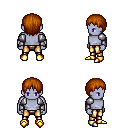
a pixel art fantasy rpg character, male body template, dark elf, purple skin, steel arm armor, gold greaves, brunette plain hairstyle, gold boots, four views (front, back, left, right), 2x2 character sprite sheet, small pixel art, hard edges, no anti-aliasing